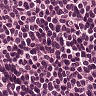
Metastatic tissue present: no